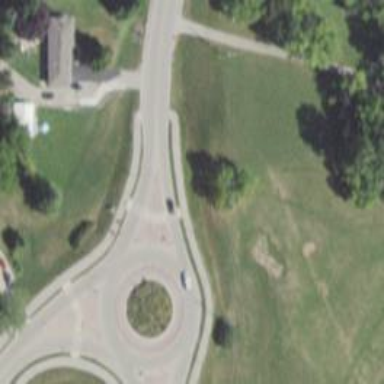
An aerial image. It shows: Marked crossing on asphalt path.